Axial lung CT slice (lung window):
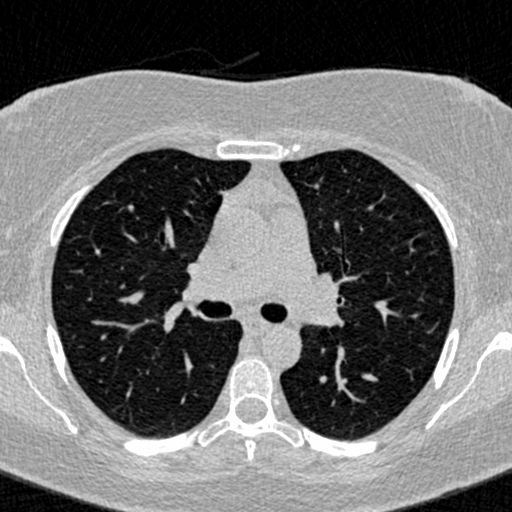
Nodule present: no